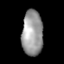
Tissue: lung
Cell type: Endothelial cells
Senescence score: 0.2425
Nuclear area (px): 934
Mean DAPI intensity: 153.581